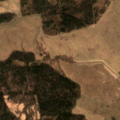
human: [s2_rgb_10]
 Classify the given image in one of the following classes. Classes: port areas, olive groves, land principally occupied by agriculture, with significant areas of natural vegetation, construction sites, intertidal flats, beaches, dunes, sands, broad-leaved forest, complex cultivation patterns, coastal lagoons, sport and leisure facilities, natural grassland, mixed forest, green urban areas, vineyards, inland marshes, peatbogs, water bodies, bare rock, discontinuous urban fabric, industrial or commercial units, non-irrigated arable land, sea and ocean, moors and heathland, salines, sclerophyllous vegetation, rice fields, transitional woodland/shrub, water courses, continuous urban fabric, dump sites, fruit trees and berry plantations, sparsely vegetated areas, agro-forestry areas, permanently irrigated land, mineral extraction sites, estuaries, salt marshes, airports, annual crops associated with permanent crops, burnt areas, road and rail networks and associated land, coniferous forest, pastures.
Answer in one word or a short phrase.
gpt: non-irrigated arable land, coniferous forest, mixed forest, transitional woodland/shrub